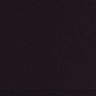
Metastatic tissue present: no